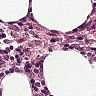
Metastatic tissue present: no